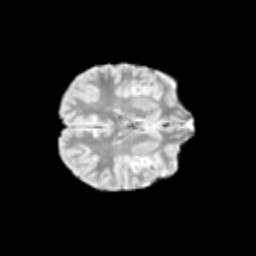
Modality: T2w
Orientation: axial
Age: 11
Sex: male
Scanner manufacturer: siemens
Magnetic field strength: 3 T
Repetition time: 3.8 s
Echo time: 0.07 s